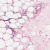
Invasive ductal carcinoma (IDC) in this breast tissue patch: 0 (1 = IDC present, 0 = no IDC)